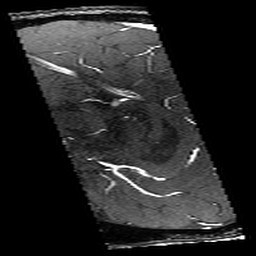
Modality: angio
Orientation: sagittal
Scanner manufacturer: philips
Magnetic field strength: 7 T
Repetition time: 0.024 s
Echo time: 0.00384 s